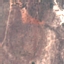
Land use / land cover class: HerbaceousVegetation